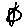
Label: star